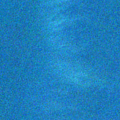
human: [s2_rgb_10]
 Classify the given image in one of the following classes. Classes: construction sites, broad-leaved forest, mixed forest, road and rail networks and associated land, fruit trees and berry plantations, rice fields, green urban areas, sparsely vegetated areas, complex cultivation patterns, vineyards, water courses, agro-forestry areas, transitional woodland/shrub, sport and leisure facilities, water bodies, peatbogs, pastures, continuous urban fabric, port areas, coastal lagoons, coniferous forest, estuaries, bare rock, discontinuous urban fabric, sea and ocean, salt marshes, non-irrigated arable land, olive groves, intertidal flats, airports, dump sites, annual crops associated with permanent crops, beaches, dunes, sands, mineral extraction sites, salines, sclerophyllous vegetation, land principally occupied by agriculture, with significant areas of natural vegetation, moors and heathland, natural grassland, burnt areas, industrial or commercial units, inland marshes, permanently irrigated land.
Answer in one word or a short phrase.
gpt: sea and ocean